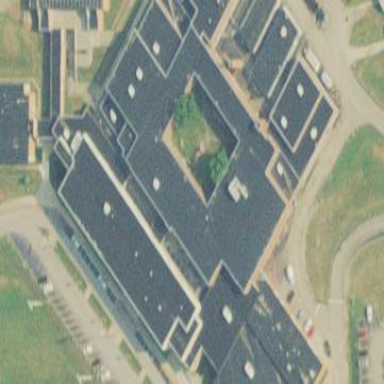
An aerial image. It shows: School building.